Question: I've just started learning jQuery and already love it, but my skills aren't enough yet to solve this probably simple problem for my work: I have 3 different forms with an input field immediately followed by submit button:

I would like to prevent form submission if the text input field or the textarea before the submit button is empty. I've stolen a snippet from the <URL>:
'''
$(function() {
$(':submit').click(function(e) {
$(':text').each(function() {
if ($(this).val().length == 0) {
$(this).css('border', '2px solid red');
}
});
e.preventDefault();
});
});
'''
But it has following problems:
1. It ignores the textarea in the last form, because $(':text').each() does not apply to it
2. It doesn't allow submitting any form - I guess I need to move preventDefault() under an "if"
3. I probably should better use prev() instead of each()
4. If the user changes her mind and clicks another form, the previous form should be cleared
Could someone help me please? Alex
I've tried:
'''
$(function() {
$(':submit').click(function(e) {
$(this).prev(function() {
if ($(this).val().length < 2) {
// would be good to clear border for
// each text and textarea here...
$(this).css('border', '2px solid red');
e.preventDefault();
}
});
});
});
'''
but unfortunately get 2 warnings:
'''
Warning: Unexpected token in attribute selector: '!'.
Warning: Unknown pseudo-class or pseudo-element 'submit'.
'''
and the red border doesn't appear and the form is submitted when a button is clicked.
Also I've tried:
'''
$(function() {
$('form').submit(function(e) {
$(':text, textarea').each(function() {
if ($(this).val().length < 2) {
$(this).css('border', '2px solid red');
e.preventDefault();
}
});
});
});
'''
but the form is never submitted and all 3 text fields turn red instead of just one.
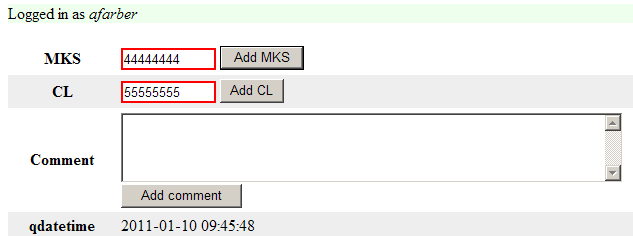
Answer: '''
<script type="text/javascript" src="/jquery-1.4.4.min.js"></script>
<script type="text/javascript">
$(function() {
$(':submit').click(function(e) {
$(':text, textarea').each(function() {
if ($(this).val().length == 0) {
$(this).css('border', '2px solid red');
e.preventDefault();
}
});
});
});
</script>
'''
You'll probably be ok with .each() :)